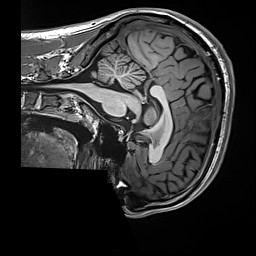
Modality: T1w
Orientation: sagittal
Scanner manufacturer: siemens
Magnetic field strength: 3 T
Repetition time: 2.5 s
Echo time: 0.00299 s